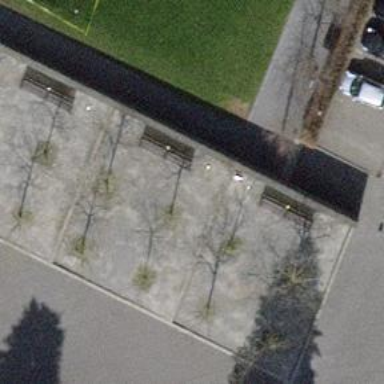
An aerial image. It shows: Bench.